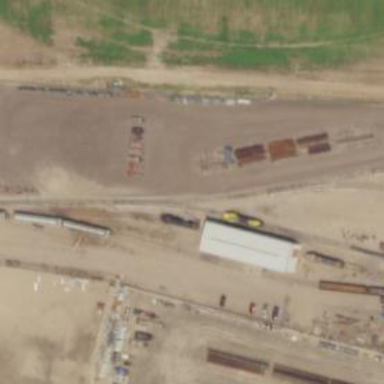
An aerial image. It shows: Railway siding for service.